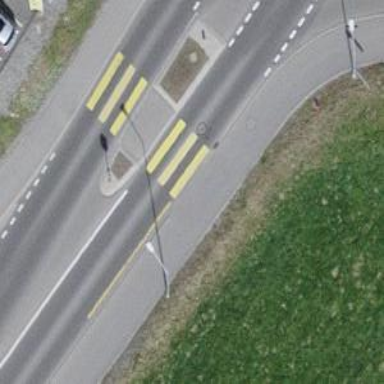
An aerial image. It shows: Pedestrian crossing with zebra markings on footway.